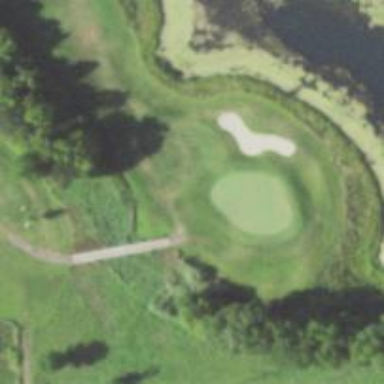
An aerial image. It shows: View of golf hole.